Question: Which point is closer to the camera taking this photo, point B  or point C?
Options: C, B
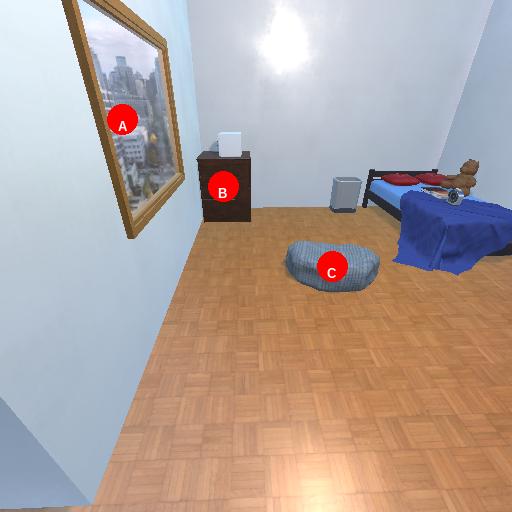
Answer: C